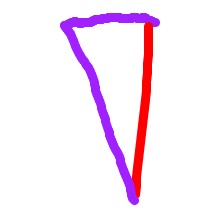
Shape: triangle